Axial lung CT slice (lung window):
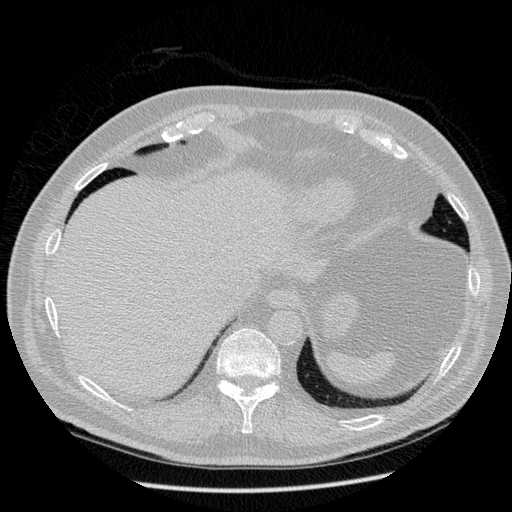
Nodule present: no